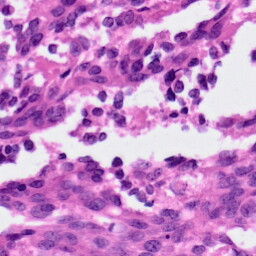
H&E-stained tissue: Ovarian